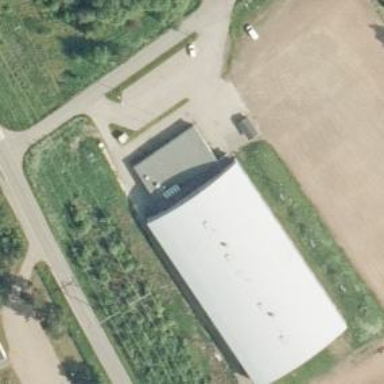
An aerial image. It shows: Building that houses sports center for ice skating and ice hockey.